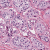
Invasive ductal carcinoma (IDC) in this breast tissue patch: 1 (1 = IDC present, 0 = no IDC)